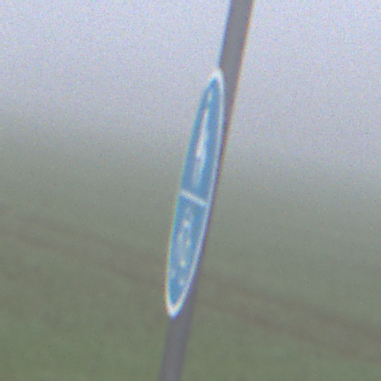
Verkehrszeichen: GemeinsamerGehUndRadweg
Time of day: MorningAfternoon
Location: Outdoor (RoadRail)
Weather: Overcast
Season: NotSpecified
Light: Natural